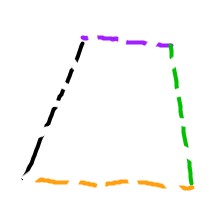
Shape: trapezoid